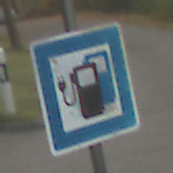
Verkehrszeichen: LadestationFuerElektrofahrzeuge
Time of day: SunriseSunset
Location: Outdoor (Nature)
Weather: PartlyCloudy
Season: NotSpecified
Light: Natural